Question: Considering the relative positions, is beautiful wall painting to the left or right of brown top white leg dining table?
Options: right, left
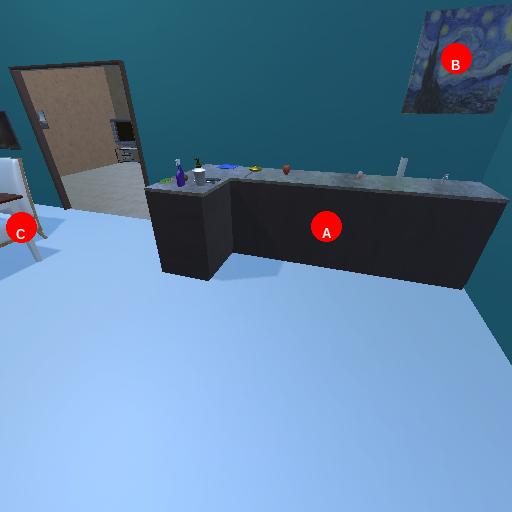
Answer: right